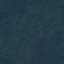
Label: Forest